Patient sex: F
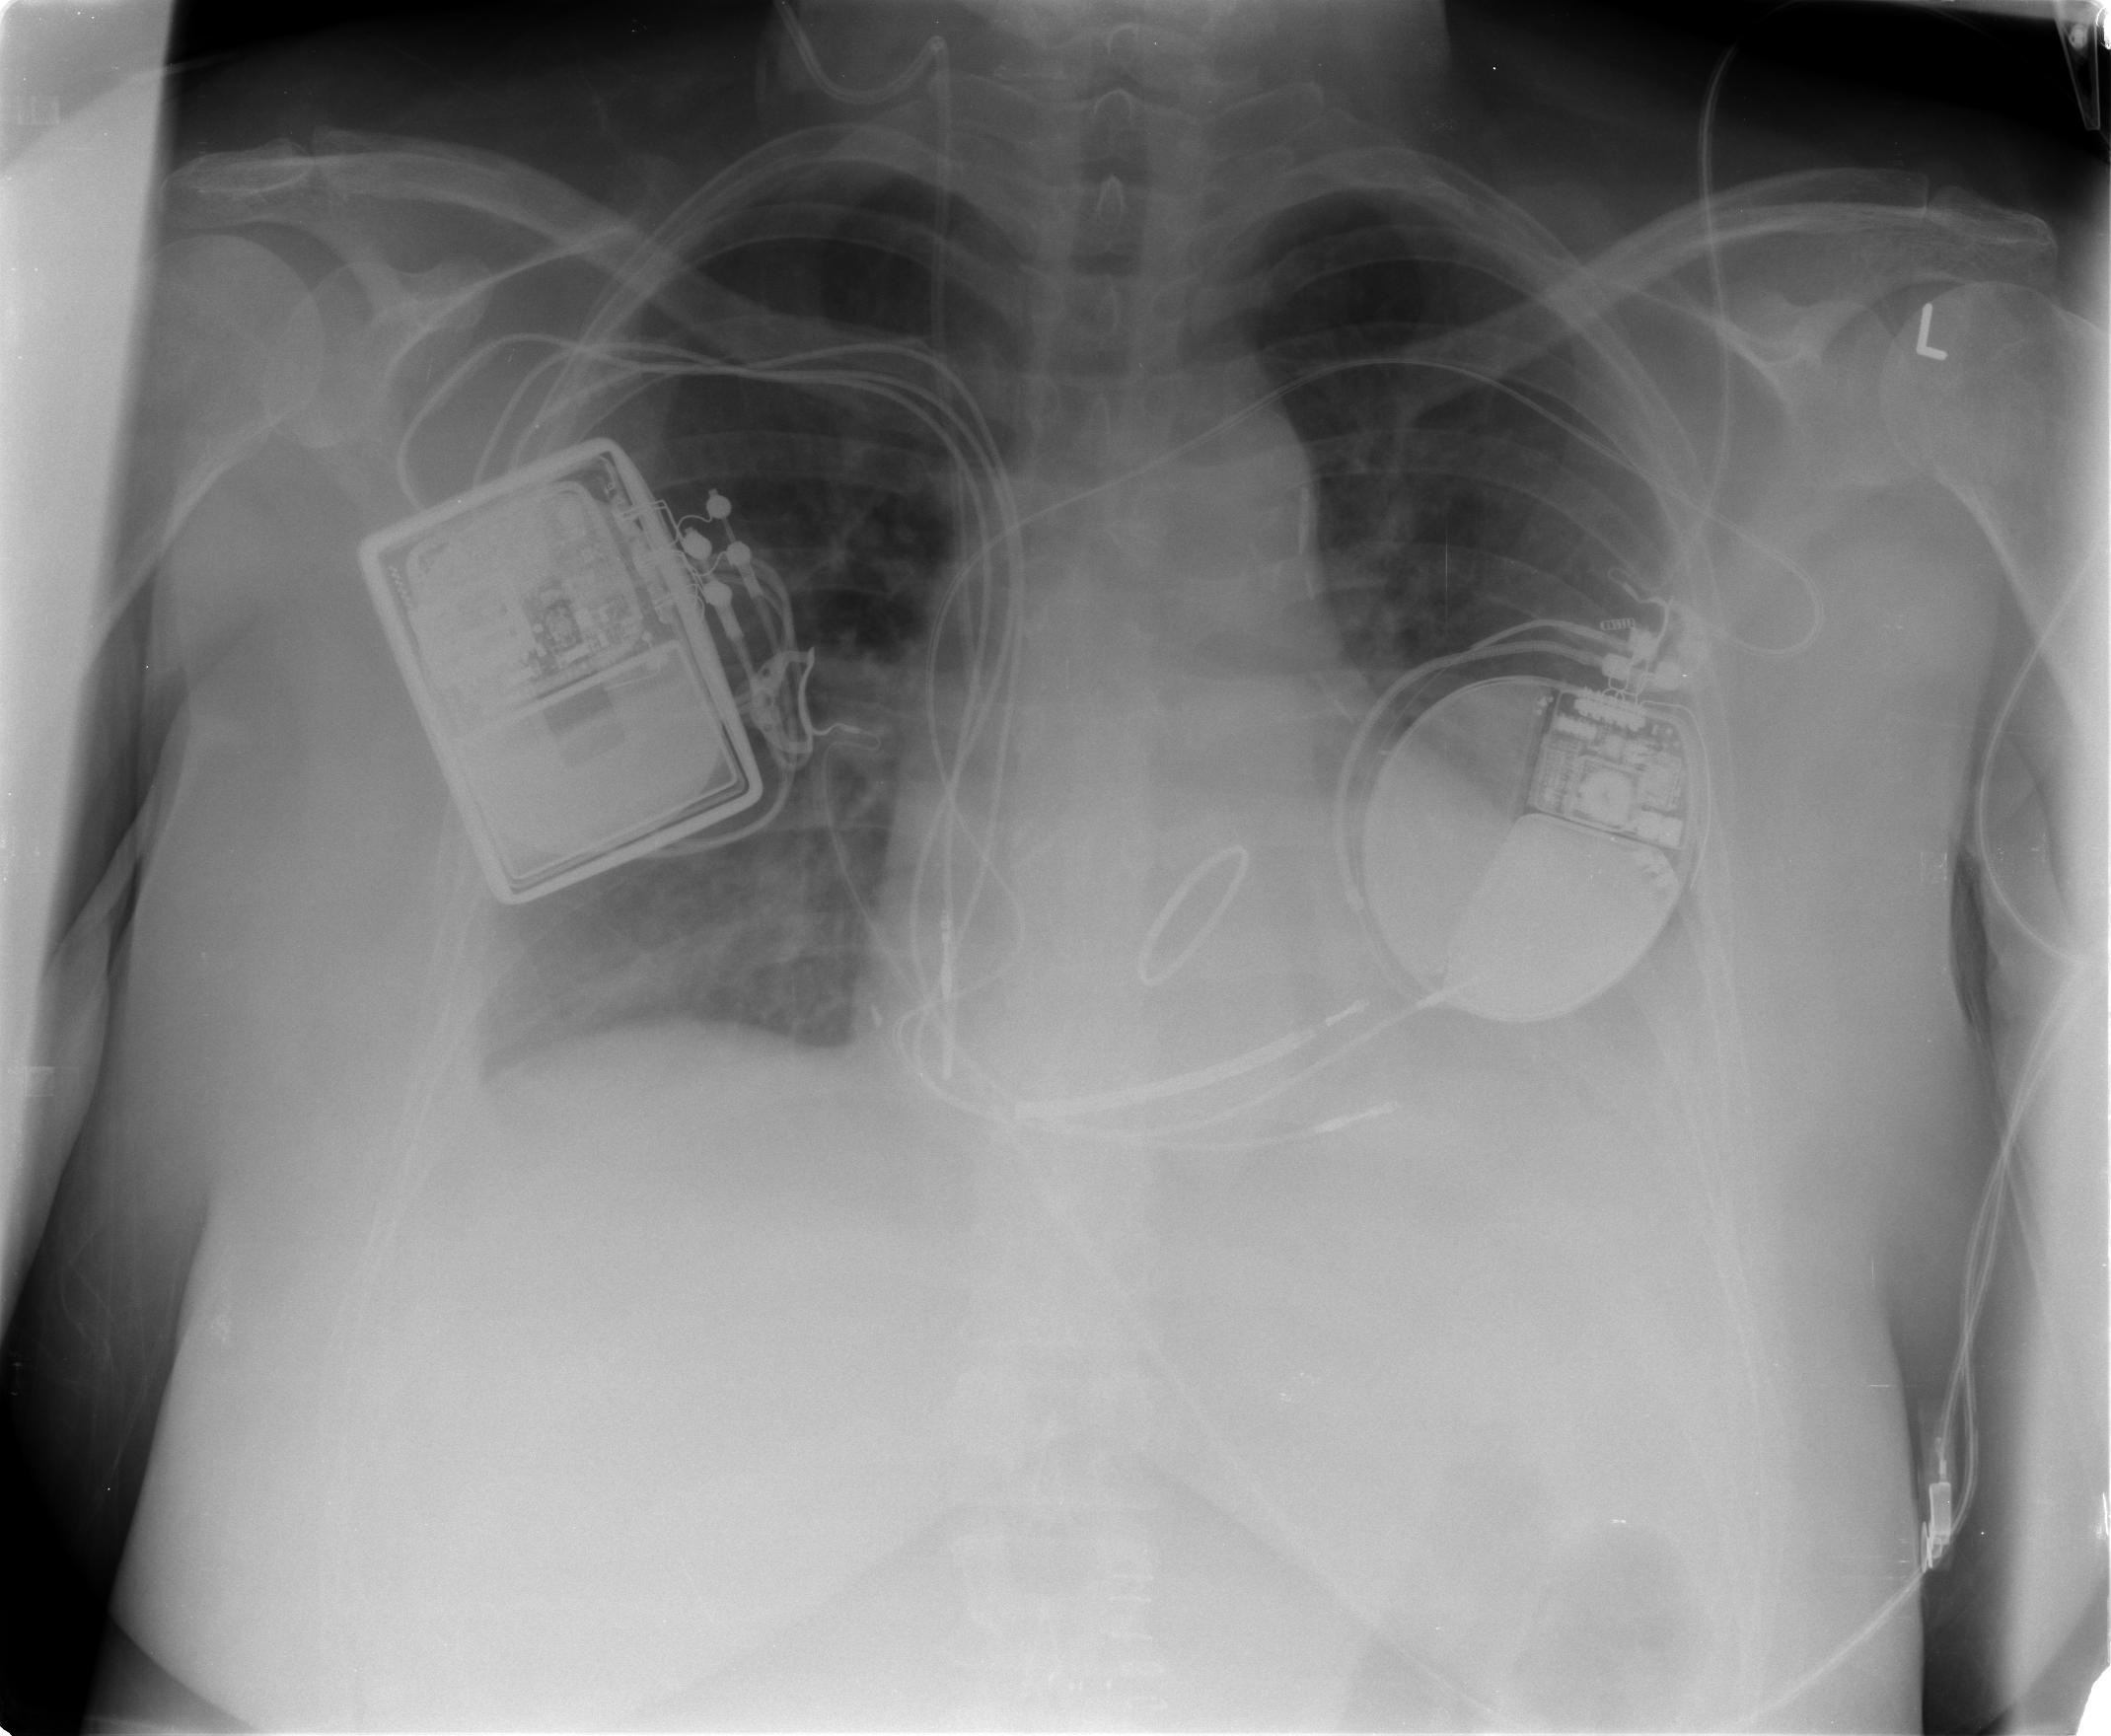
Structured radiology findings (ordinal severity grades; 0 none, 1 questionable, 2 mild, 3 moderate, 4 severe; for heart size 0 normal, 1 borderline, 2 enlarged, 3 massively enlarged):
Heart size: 2
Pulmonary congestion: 2
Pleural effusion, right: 2
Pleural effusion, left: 2
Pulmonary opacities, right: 1
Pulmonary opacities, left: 1
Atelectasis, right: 2
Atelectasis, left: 2